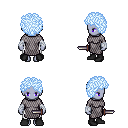
a pixel art fantasy rpg character, female body template, dark elf, purple skin, chain mail, white pants, white cyan curly afro hairstyle, white cloth bandages, black shoes, dagger, four views (front, back, left, right), 2x2 character sprite sheet, small pixel art, hard edges, no anti-aliasing